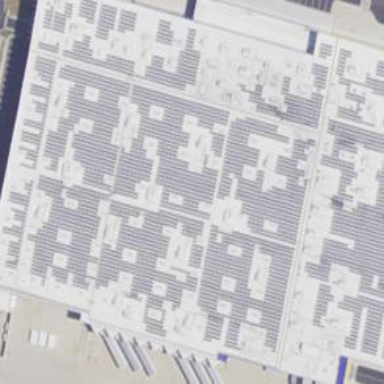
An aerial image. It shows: Solar power generator with photovoltaic panels.